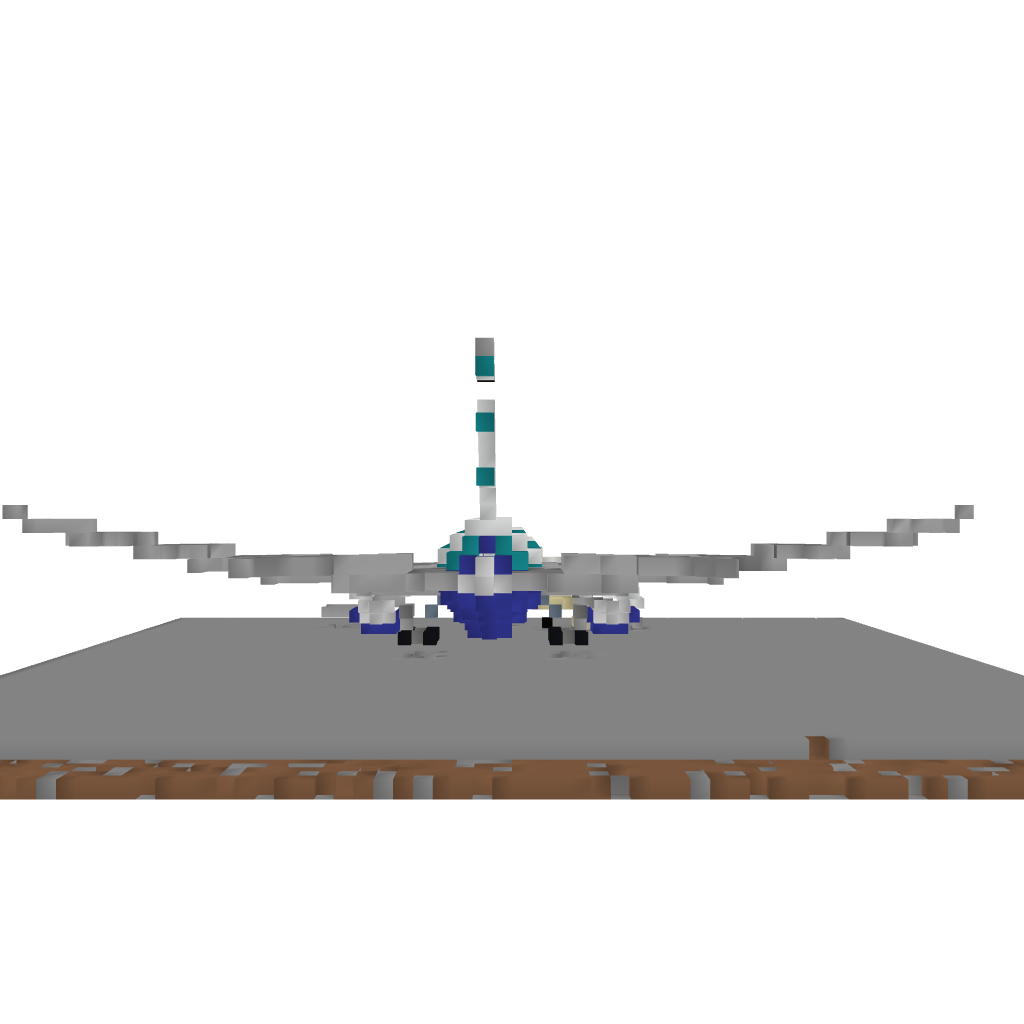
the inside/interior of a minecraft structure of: Simple Airplane